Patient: sex M, age 55
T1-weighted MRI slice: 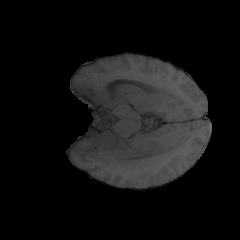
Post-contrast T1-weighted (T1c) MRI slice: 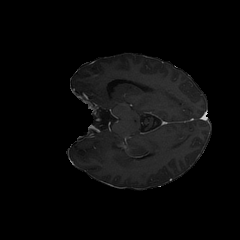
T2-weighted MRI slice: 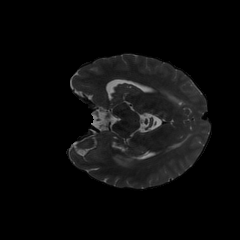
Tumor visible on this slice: yes
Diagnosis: Glioblastoma, IDH-wildtype
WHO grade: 4